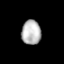
Tissue: lung
Cell type: T cells
Senescence score: 0.6227
Nuclear area (px): 465
Mean DAPI intensity: 183.983